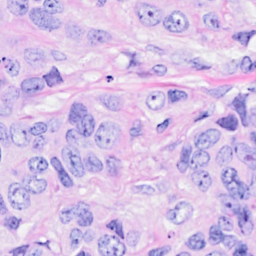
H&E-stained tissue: Breast